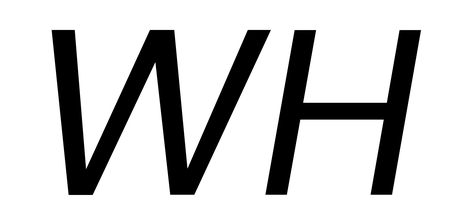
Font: Poppins-Italic